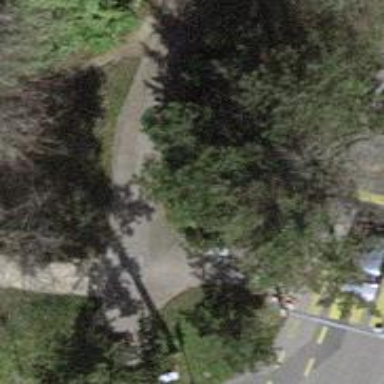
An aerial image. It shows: Asphalt sidewalk.